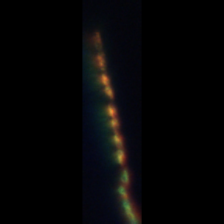
Taxon: Chaetoceros
Group: Diatoms